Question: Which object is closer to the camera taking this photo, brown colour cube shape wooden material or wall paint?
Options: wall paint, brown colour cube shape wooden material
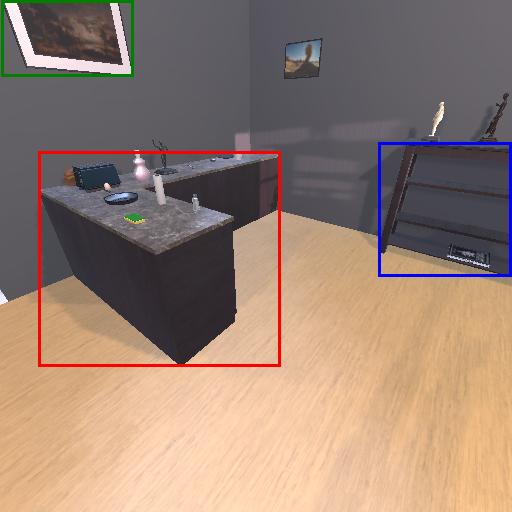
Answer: wall paint